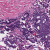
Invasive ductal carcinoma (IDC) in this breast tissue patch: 1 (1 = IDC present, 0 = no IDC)